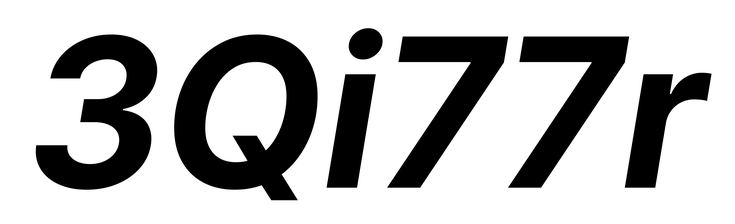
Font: Inter-Italic_Bold_Italic